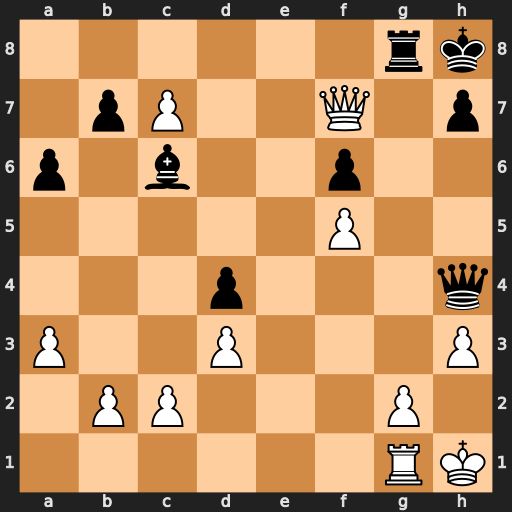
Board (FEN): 6rk/1pP2Q1p/p1b2p2/5P2/3p3q/P2P3P/1PP3P1/6RK
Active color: w
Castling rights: -
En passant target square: -
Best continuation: Qxg8+ Kxg8 c8=Q+